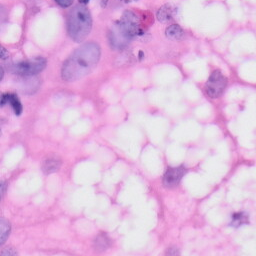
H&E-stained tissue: Skin